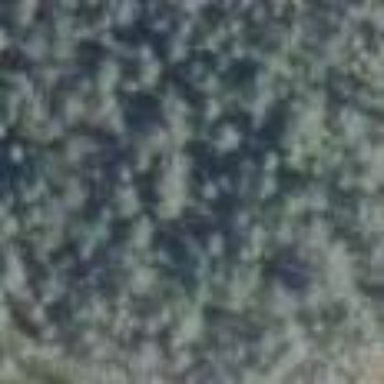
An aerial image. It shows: Woodland consisting mainly of needle-leaved trees.